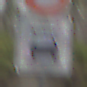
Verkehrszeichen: BeiNaesse
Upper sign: Geschwindigkeit60
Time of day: Midday
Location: Outdoor (Urban)
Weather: Overcast
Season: NotSpecified
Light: Natural